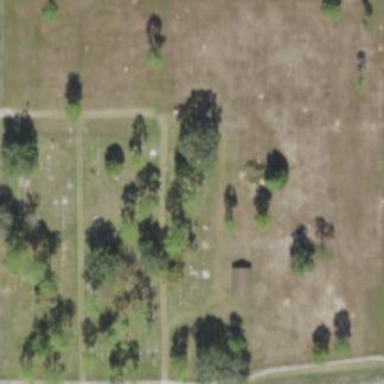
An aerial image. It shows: Cemetery.